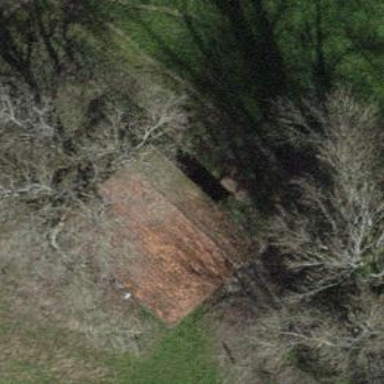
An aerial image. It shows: Shed building.